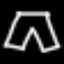
Label: pants